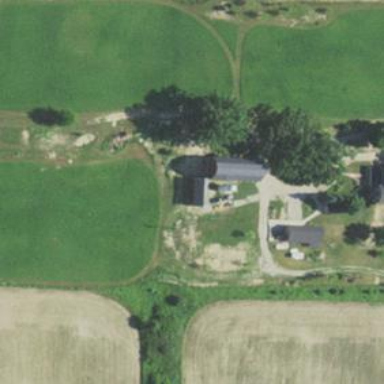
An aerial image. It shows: Silo.